Question: I think I'm having the same problem as <URL> in getting Jedi.el to work, but more trouble with the solution.
I've installed
- - - - - - -
I installed these things in a pretty vanilla way, using only
1. apt-get pymacs python-ropemacs pychecker pylint pyflakes ecb
2. pip install jedi
3. M-x list-packages ;; then installed auto-complete.el
That is, I included no special flags, so I expect everything is installed in the default directories.
However, I'm still getting this error:

(I would have just copied and pasted to make it searchable, but when I try to move to the buffer, it disappears!---because the buffer is sensitive the the cursor location.)
According to the stackoverflow I linked to, setting PYTHONPATH correctly should solve my problem. But how? Should my PYTHONPATH be '/usr/lib/python2.7/dist-packages'? The variable is currently empty. What is causing this set of errors that is keeping me from getting the correct tooltips popping up?
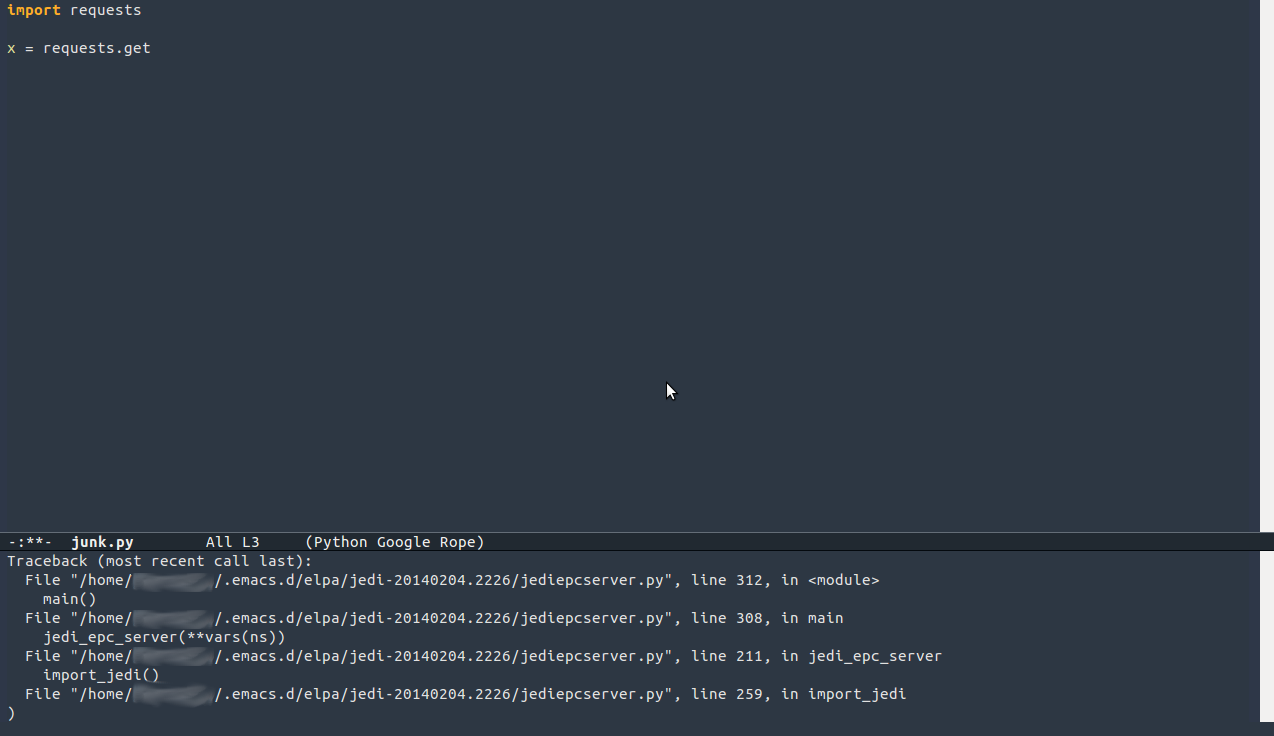
Answer: Nevermind, the answer was 'pip install epc'. Apparently the apt-get install was not what I needed.